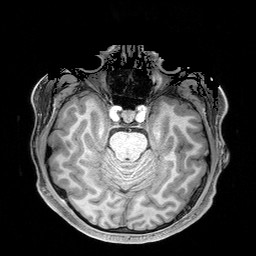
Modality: T1w
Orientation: coronal
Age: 20
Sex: male
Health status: healthy